【题型】解答题　【知识点】解析几何　【难度】hard
\pagestyle{empty}
\noindent
【变式训练 5.4】 已知椭圆 \( C:\frac{x^2}{a^2}+\frac{y^2}{b^2}=1 \ (a>b>0) \) 的右焦点为 \( F \)，点 \( P\left(\sqrt{3},\frac{3\sqrt{2}}{2}\right) \) 在 \( C \) 上，且 \( PF \perp x \) 轴。

\noindent
(1) 求椭圆 \( C \) 的方程；

\noindent
(2) 过点 \( M(4\sqrt{3},0) \) 及点 \( A(0,3) \) 的直线与椭圆 \( C \) 交于另一点 \( B \)，\( N \) 为线段 \( FM \) 的中点，直线 \( NB \) 与直线 \( PF \) 交于点 \( Q \)，求直线 \( AQ \) 的方程；

\noindent
(3) 设过点 \( M(4\sqrt{3},0) \) 的直线 \( l \) 与椭圆 \( C \) 交于 \( A \)、\( B \) 两点，\( N \) 为线段 \( FM \) 的中点，直线 \( NB \) 与直线 \( PF \) 交于点 \( Q \)，直线 \( AQ \) 与椭圆 \( C \) 交于另一点 \( E \)，求 \( \triangle AEF \) 面积的最大值。
【解答】
\pagestyle{empty}
\noindent
【详解】

\noindent
(1) 由 \( P\left(\sqrt{3},\frac{3\sqrt{2}}{2}\right) \)，且 \( PF \perp x \) 轴，则 \( F(\sqrt{3},0) \)，即 \( c=\sqrt{3} \)，
又
\[
\begin{cases}
\frac{3}{a^2} + \frac{27}{4b^2} = 1 \\
a^2 - b^2 = c^2 = 3
\end{cases}
\implies
4b^4 - 27b^2 - 81 = 0 \implies
\begin{cases}
a^2 = 12 \\
b^2 = 9
\end{cases}
\quad (\text{负值舍})
\]
所以 \( C:\frac{x^2}{12}+\frac{y^2}{9}=1 \)。

\vspace{0.5em}
\noindent
(2) 由题设，直线 \( AM:y = \frac{0-3}{4\sqrt{3}-0}x + 3 = -\frac{\sqrt{3}}{4}x + 3 \)，
联立 \( 3x^2 + 4y^2 = 36 \)，得 \( 3x^2 + 4\left(-\frac{\sqrt{3}}{4}x + 3\right)^2 = 36 \)，
整理得 \( \frac{15}{4}x^2 - 6\sqrt{3}x = 0 \implies x = \frac{8\sqrt{3}}{5} \)，（\( x=0 \) 舍），故 \( B\left(\frac{8\sqrt{3}}{5},\frac{9}{5}\right) \)，
而 \( N\left(\frac{5\sqrt{3}}{2},0\right) \)，所以，直线 \( NB:y = -\frac{2}{\sqrt{3}}\left(x - \frac{5\sqrt{3}}{2}\right) \)，
将 \( x = \sqrt{3} \) 代入，可得 \( y_0 = -\frac{2}{\sqrt{3}}\left(\sqrt{3} - \frac{5\sqrt{3}}{2}\right) = 3 \)，即 \( Q(\sqrt{3},3) \)。
所以，直线 \( AQ:y = 3 \)。

\vspace{0.5em}
\noindent
(3) 由题设，直线 \( AB \) 斜率必存在，令 \( AB:y = k(x - 4\sqrt{3}) \)，

\pagestyle{empty}
\noindent
联立 \(3x^2 + 4y^2 = 36\)，则 \(3x^2 + 4k^2(x - 4\sqrt{3})^2 = 36\)，

整理得 \((3 + 4k^2)x^2 - 32\sqrt{3}k^2x + 192k^2 - 36 = 0\)，

所以 \(\Delta = 3072k^4 - 48(3 + 4k^2)(16k^2 - 3) > 0\)，即 \(9 - 36k^2 > 0 \implies -\frac{1}{2} < k < \frac{1}{2}\)。

设 \(A(x_1,y_1), B(x_2,y_2)\)，则 \(x_1 + x_2 = \frac{32\sqrt{3}k^2}{3 + 4k^2}\)，\(x_1x_2 = \frac{192k^2 - 36}{3 + 4k^2}\)，

显然 \(NB\) 斜率存在，令 \(NB:y = \frac{y_2}{x_2 - \frac{5\sqrt{3}}{2}}\left(x - \frac{5\sqrt{3}}{2}\right)\)，

将 \(x = \sqrt{3}\) 代入，可得 \(y_Q = \frac{2y_2}{2x_2 - 5\sqrt{3}} \times \left(\sqrt{3} - \frac{5\sqrt{3}}{2}\right) = \frac{3\sqrt{3}y_2}{5\sqrt{3} - 2x_2}\)。

所以 \(y_1 - y_Q = y_1 - \frac{3\sqrt{3}y_2}{5\sqrt{3} - 2x_2} = \frac{5\sqrt{3}y_1 - 2x_2y_1 - 3\sqrt{3}y_2}{5\sqrt{3} - 2x_2}\)
\[
\begin{aligned}
&= k \cdot \frac{5\sqrt{3}(x_1 - 4\sqrt{3}) - 2x_2(x_1 - 4\sqrt{3}) - 3\sqrt{3}(x_2 - 4\sqrt{3})}{5\sqrt{3} - 2x_2} \\
&= k \cdot \frac{5\sqrt{3}x_1 + x_2 - 2x_1x_2 - 24}{5\sqrt{3} - 2x_2} = k \cdot \frac{5\sqrt{3} \times \frac{32\sqrt{3}k^2}{3 + 4k^2} - 2 \times \frac{192k^2 - 36}{3 + 4k^2} - 24}{5\sqrt{3} - 2x_2} \\
&= k \cdot \frac{96k^2 + 72 - 24}{5\sqrt{3} - 2x_2} = 0 \implies y_1 = y_Q \text{。}
\end{aligned}
\]

所以 \(y_1 = y_Q\)，故 \(y_2 = y_E\)。

故 \(S_{\triangle AEF} = |x_1||y_1| \cdot \frac{n}{2\sqrt{3}} \leq |x_1| \times 6 \times \sqrt{\frac{x_1^2}{12} \times \frac{9 - y_1^2}{9}} = 3\sqrt{3}\)。

当且仅当 \(\frac{|x_1|}{2\sqrt{3}} = \frac{|y_1|}{3} \implies |x_1| = \sqrt{6}, |y_1| = \frac{3\sqrt{2}}{2}\) 时等号成立。

所以 \(\triangle AEF\) 面积的最大值为 \(3\sqrt{3}\)。

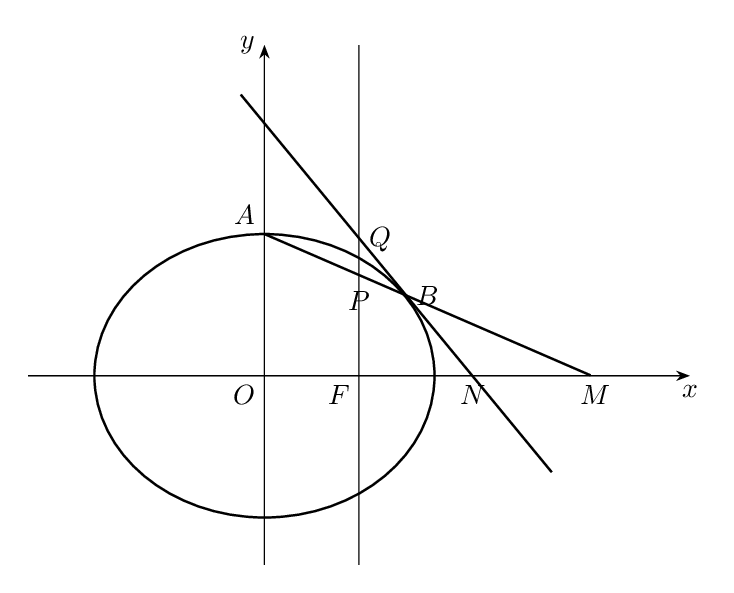
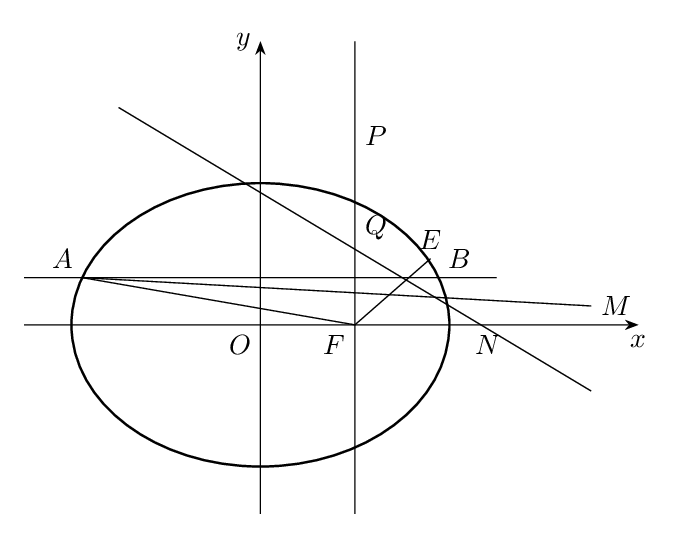